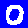
Digit: 0